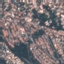
Land use / land cover class: Residential